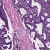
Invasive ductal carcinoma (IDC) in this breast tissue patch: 1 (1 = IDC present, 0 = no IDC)